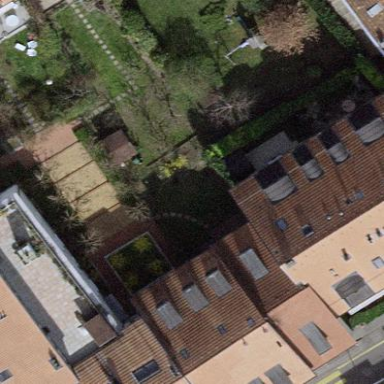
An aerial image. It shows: Garden enclosed by fence.